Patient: sex M, age 69
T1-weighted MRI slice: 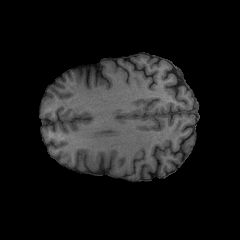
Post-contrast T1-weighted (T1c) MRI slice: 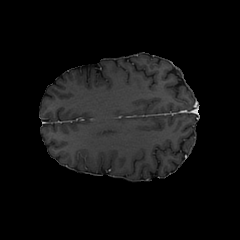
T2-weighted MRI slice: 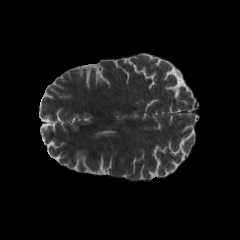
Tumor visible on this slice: no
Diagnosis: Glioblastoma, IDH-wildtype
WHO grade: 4